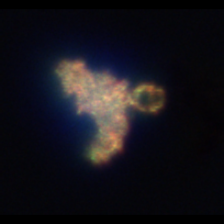
Taxon: Unknown_detritus
Group: Unknown